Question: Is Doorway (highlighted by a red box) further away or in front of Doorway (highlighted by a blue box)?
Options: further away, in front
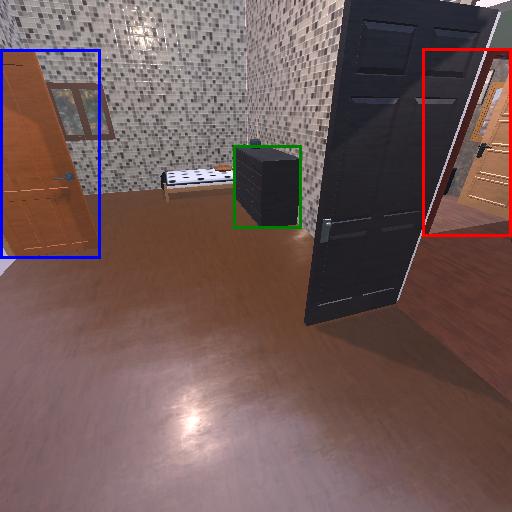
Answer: further away